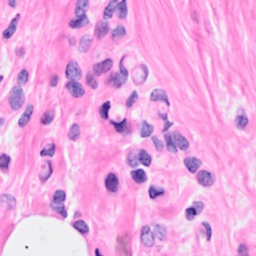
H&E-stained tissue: Breast